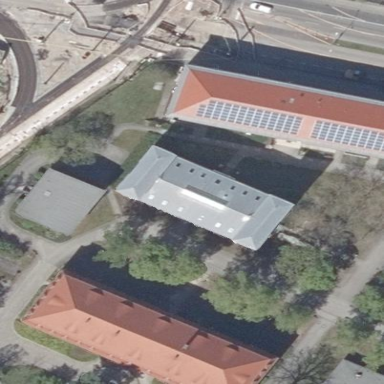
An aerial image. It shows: Civic building with hipped roof.